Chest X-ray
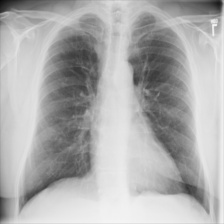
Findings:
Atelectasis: negative
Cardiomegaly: negative
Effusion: negative
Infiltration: negative
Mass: negative
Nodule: negative
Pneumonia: negative
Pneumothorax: negative
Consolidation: negative
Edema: negative
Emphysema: negative
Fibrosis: negative
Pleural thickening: negative
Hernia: negative